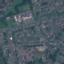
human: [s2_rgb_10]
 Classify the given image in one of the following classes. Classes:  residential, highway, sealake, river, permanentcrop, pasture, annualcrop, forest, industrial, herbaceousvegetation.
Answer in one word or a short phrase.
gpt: Residential